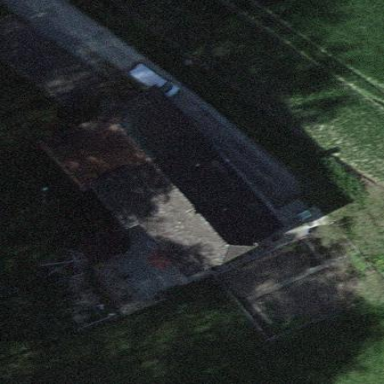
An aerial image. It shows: Farmyard area.